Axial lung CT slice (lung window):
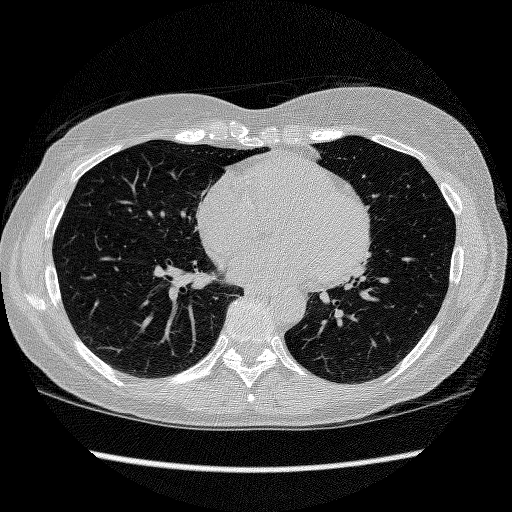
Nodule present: no